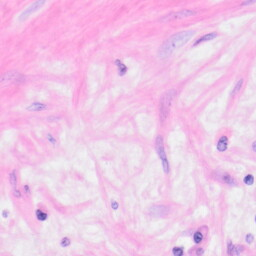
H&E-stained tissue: Kidney